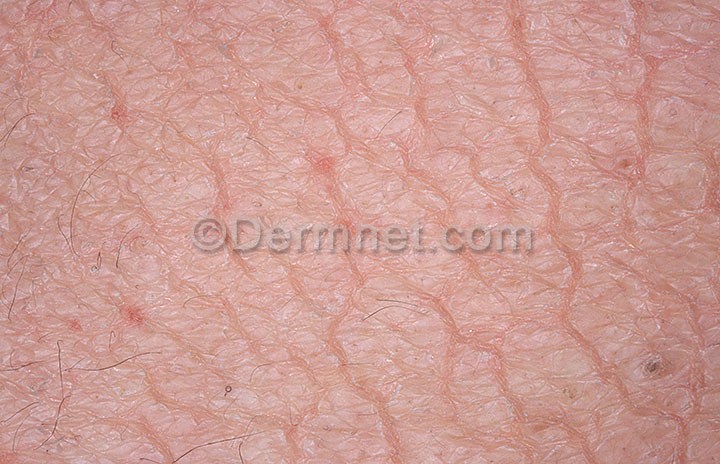
Disease: Atopic Dermatitis Photos